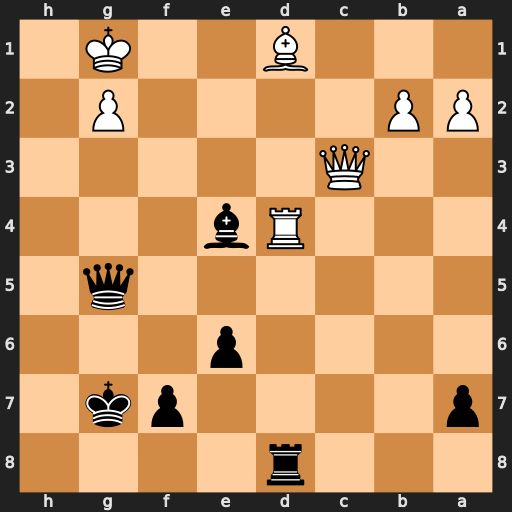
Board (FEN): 3r4/p4pk1/4p3/6q1/3Rb3/2Q5/PP4P1/3B2K1
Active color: b
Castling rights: -
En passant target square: -
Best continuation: Qxg2#